Field crop: maize
Growth stage: 2
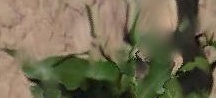
Species: maize